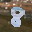
Label: 8